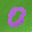
Label: 0